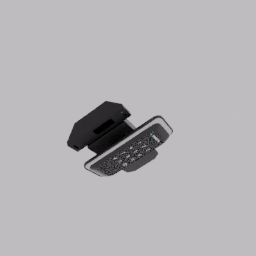
Label: electronics